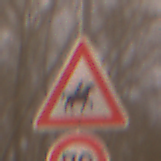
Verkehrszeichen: ReiterLinks
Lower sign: Geschwindigkeit70
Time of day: Night
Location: Outdoor (Urban)
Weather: Overcast
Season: Winter
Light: Artificial